【题型】解答题　【知识点】立体几何　【难度】easy
如图, 已知点 $P$ 是平行四边形 $ABCD$ 所在平面外的一点, $E, F$ 分别是 $PA, AC$ 的中点, 求证: $EF \parallel$ 平面 $PBC$.

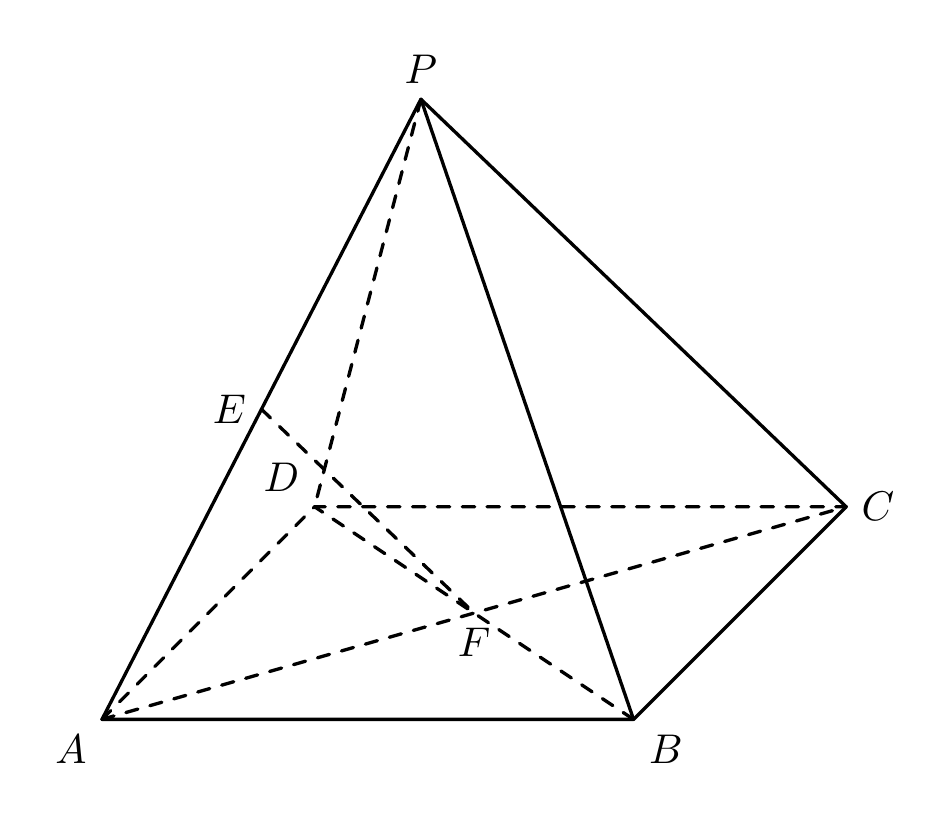
【解答】
【知识点】 证明线面平行

【分析】 根据线面平行的判定定理, 即可证得 $EF \parallel$ 平面 $PBC$.

【详解】 在 $\triangle PAC$ 中, 因为 $E, F$ 分别是 $PA, AC$ 的中点, 可得 $EF \parallel PC$,

又因为 $EF \not\subset$ 平面 $PBC$, 且 $PC \subset$ 平面 $PBC$,

所以 $EF \parallel$ 平面 $PBC$.